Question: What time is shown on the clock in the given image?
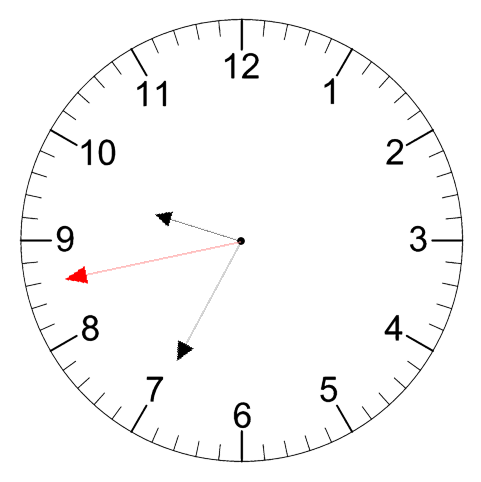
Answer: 09:34:43